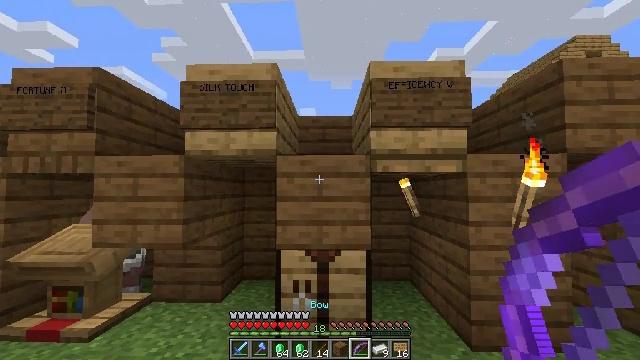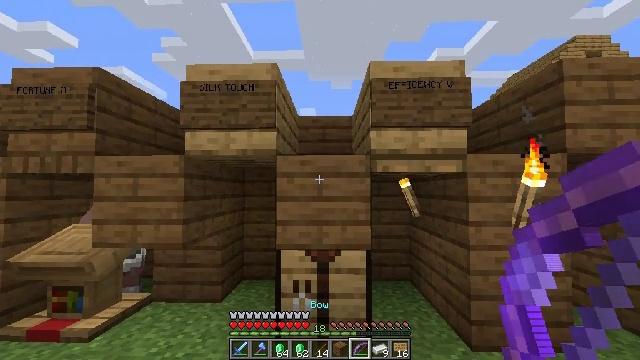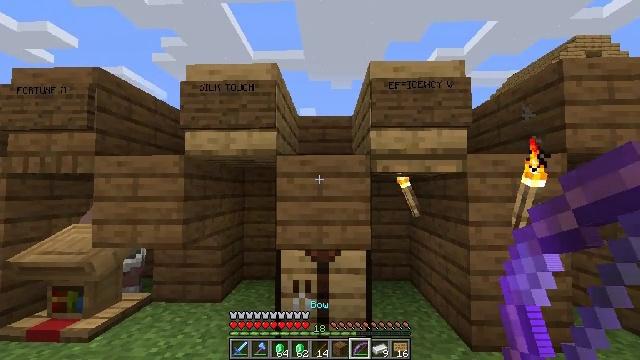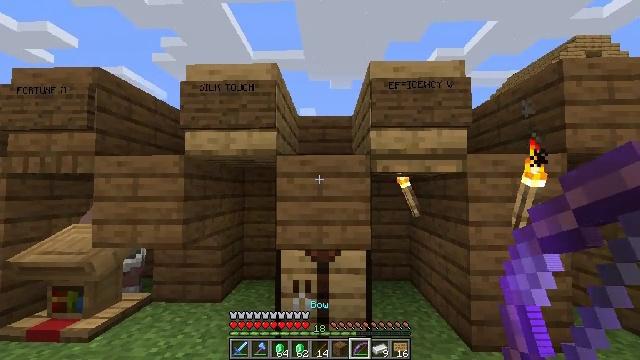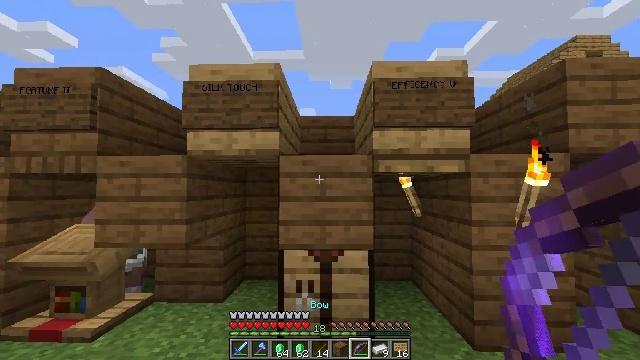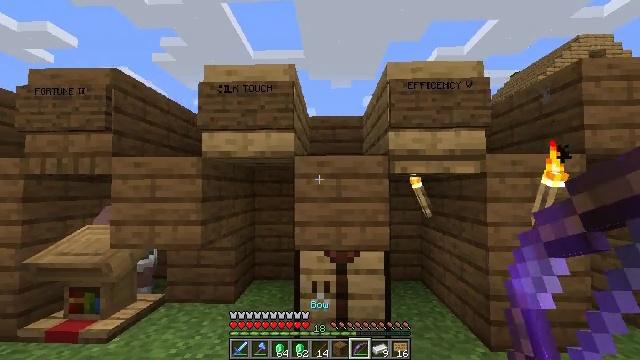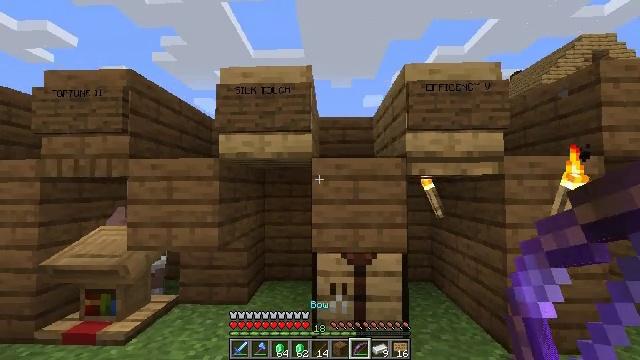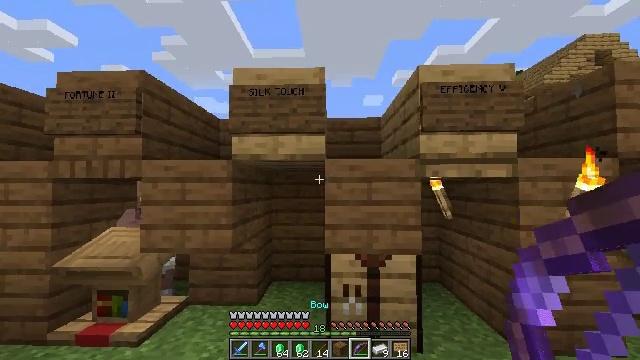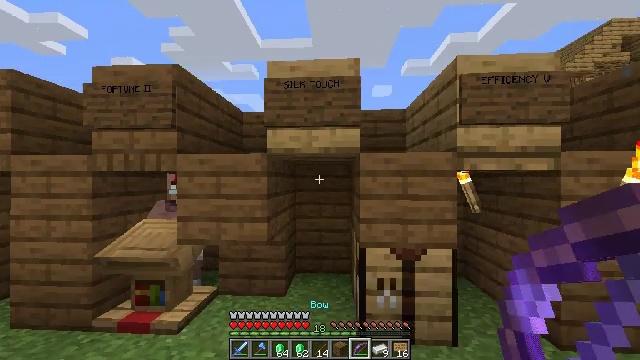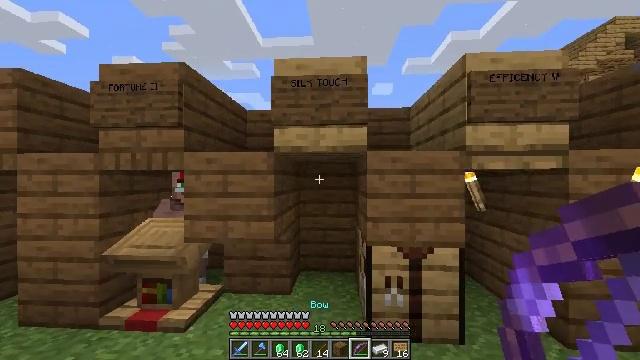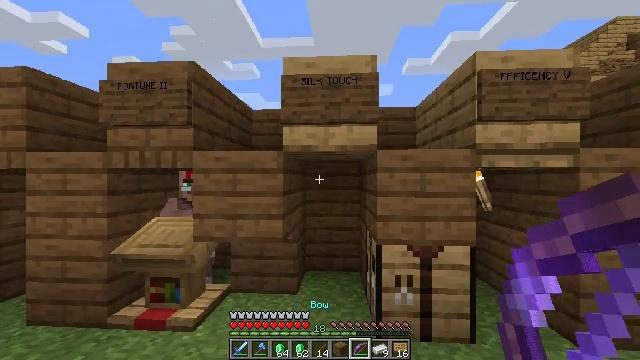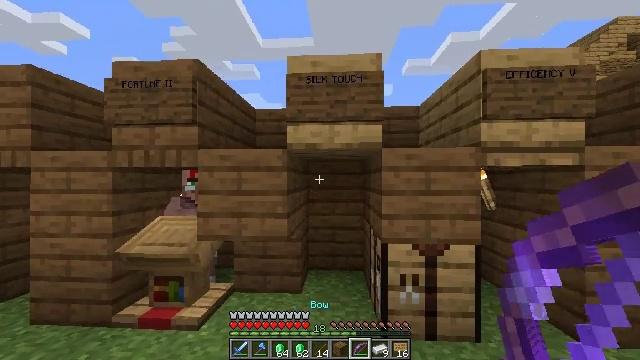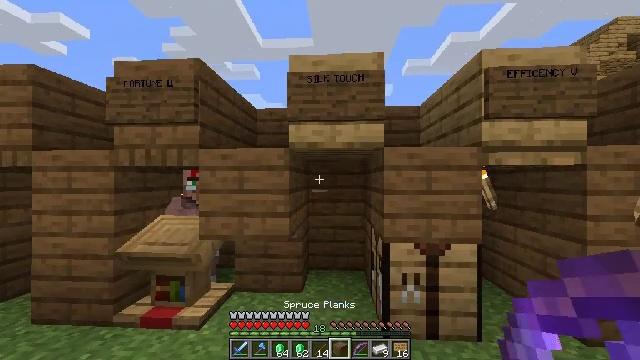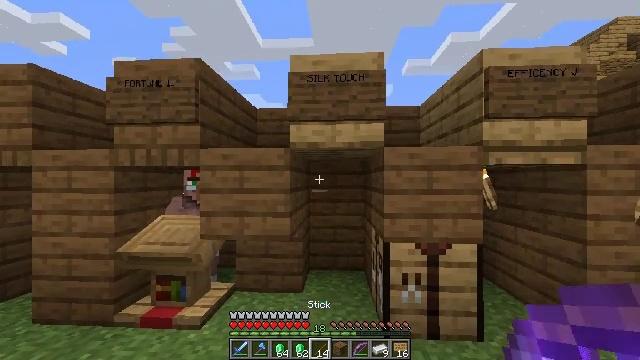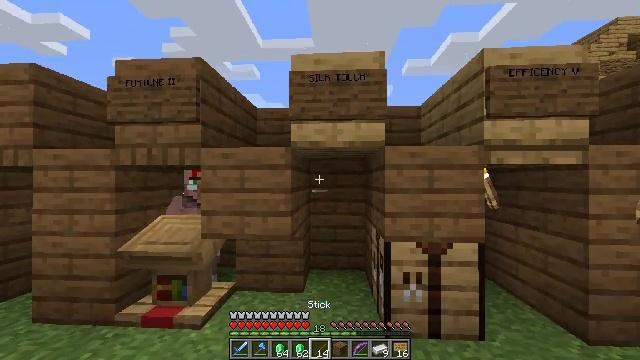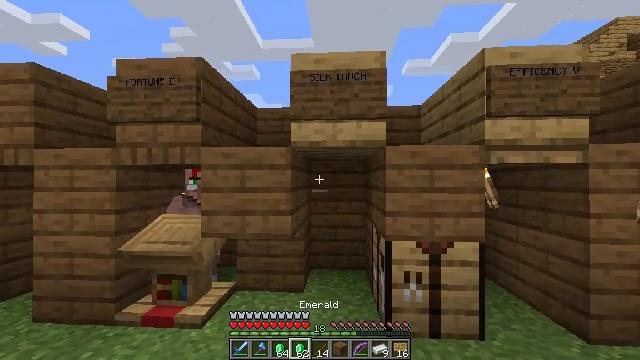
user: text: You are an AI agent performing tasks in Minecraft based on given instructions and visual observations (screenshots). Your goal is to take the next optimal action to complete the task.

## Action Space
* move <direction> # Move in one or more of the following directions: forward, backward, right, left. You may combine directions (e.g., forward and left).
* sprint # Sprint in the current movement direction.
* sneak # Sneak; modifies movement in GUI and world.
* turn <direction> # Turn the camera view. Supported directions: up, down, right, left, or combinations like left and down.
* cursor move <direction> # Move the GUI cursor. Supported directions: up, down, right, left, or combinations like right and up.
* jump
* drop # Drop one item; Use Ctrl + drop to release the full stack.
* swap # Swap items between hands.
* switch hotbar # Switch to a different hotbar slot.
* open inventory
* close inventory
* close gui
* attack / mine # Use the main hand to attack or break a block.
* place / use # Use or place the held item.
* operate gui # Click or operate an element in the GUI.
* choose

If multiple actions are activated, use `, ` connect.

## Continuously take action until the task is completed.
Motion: motion action
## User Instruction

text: Get the spruce wall sign into your inventory.
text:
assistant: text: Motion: no_op
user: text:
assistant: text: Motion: no_op
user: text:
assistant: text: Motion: no_op
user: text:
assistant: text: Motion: move left
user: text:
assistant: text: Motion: move left
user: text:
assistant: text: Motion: move left
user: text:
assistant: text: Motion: move left
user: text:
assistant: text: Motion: move left, turn left and down
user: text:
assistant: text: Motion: no_op
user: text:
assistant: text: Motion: no_op
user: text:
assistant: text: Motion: no_op
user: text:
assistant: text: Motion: no_op
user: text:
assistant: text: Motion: no_op
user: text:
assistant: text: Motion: no_op
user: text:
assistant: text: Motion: no_op
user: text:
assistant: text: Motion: no_op
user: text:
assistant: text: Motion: no_op
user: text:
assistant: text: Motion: no_op
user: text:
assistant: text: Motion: no_op
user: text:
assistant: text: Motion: no_op
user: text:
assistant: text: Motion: no_op
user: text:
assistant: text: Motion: no_op
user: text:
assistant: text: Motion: no_op
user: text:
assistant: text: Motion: no_op
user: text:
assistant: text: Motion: no_op
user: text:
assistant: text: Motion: no_op
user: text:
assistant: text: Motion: no_op
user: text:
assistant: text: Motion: no_op
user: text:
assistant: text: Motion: no_op
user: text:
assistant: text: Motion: no_op